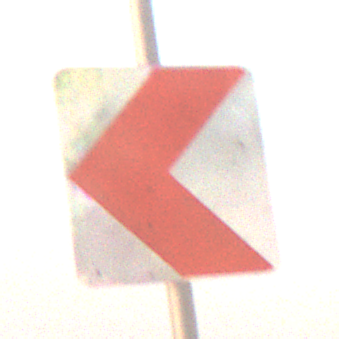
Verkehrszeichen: RichtungstafelnInKurvenKleinRechts
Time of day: SunriseSunset
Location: Outdoor (Nature)
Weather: PartlyCloudy
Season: NotSpecified
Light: Natural